Group 1:
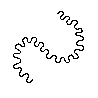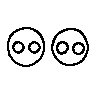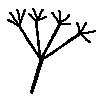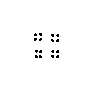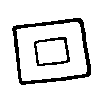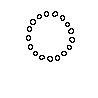
Group 2:
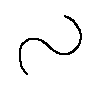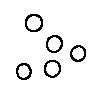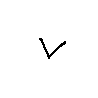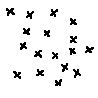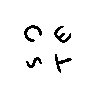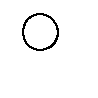
Rule separating the two groups: Vaguely self-similar (looks like self-similar fractal after one iteration) vs. not so.
Concepts: fractal, nesting, recursion, self-reference, similar, similar_shape
Author: Aaron David Fairbanks